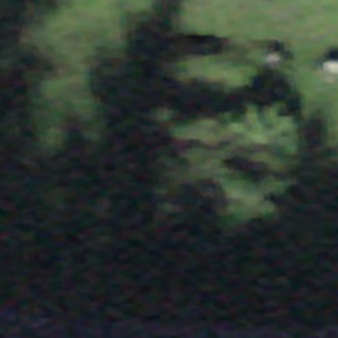
Label: other